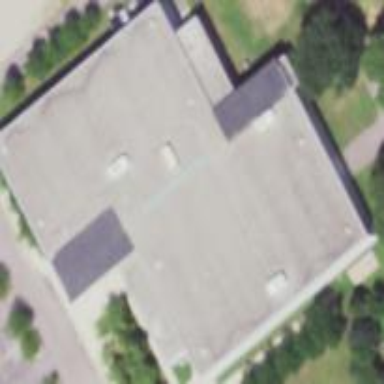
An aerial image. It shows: Public building.